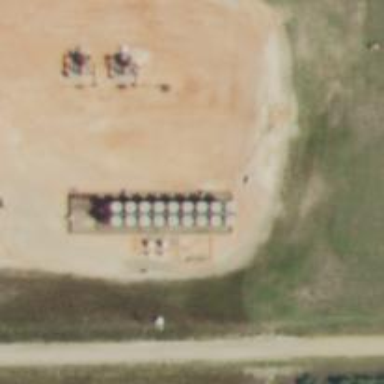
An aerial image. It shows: Storage tank with man-made structure.